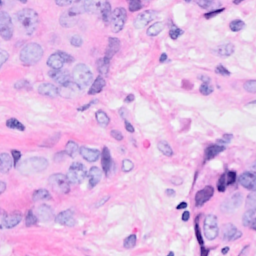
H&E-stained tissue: Breast